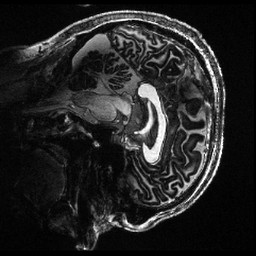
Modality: T1w
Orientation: sagittal
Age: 28
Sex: male
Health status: healthy
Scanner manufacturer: siemens
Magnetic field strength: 7 T
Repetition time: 4.3 s
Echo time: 0.00227 s